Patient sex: F
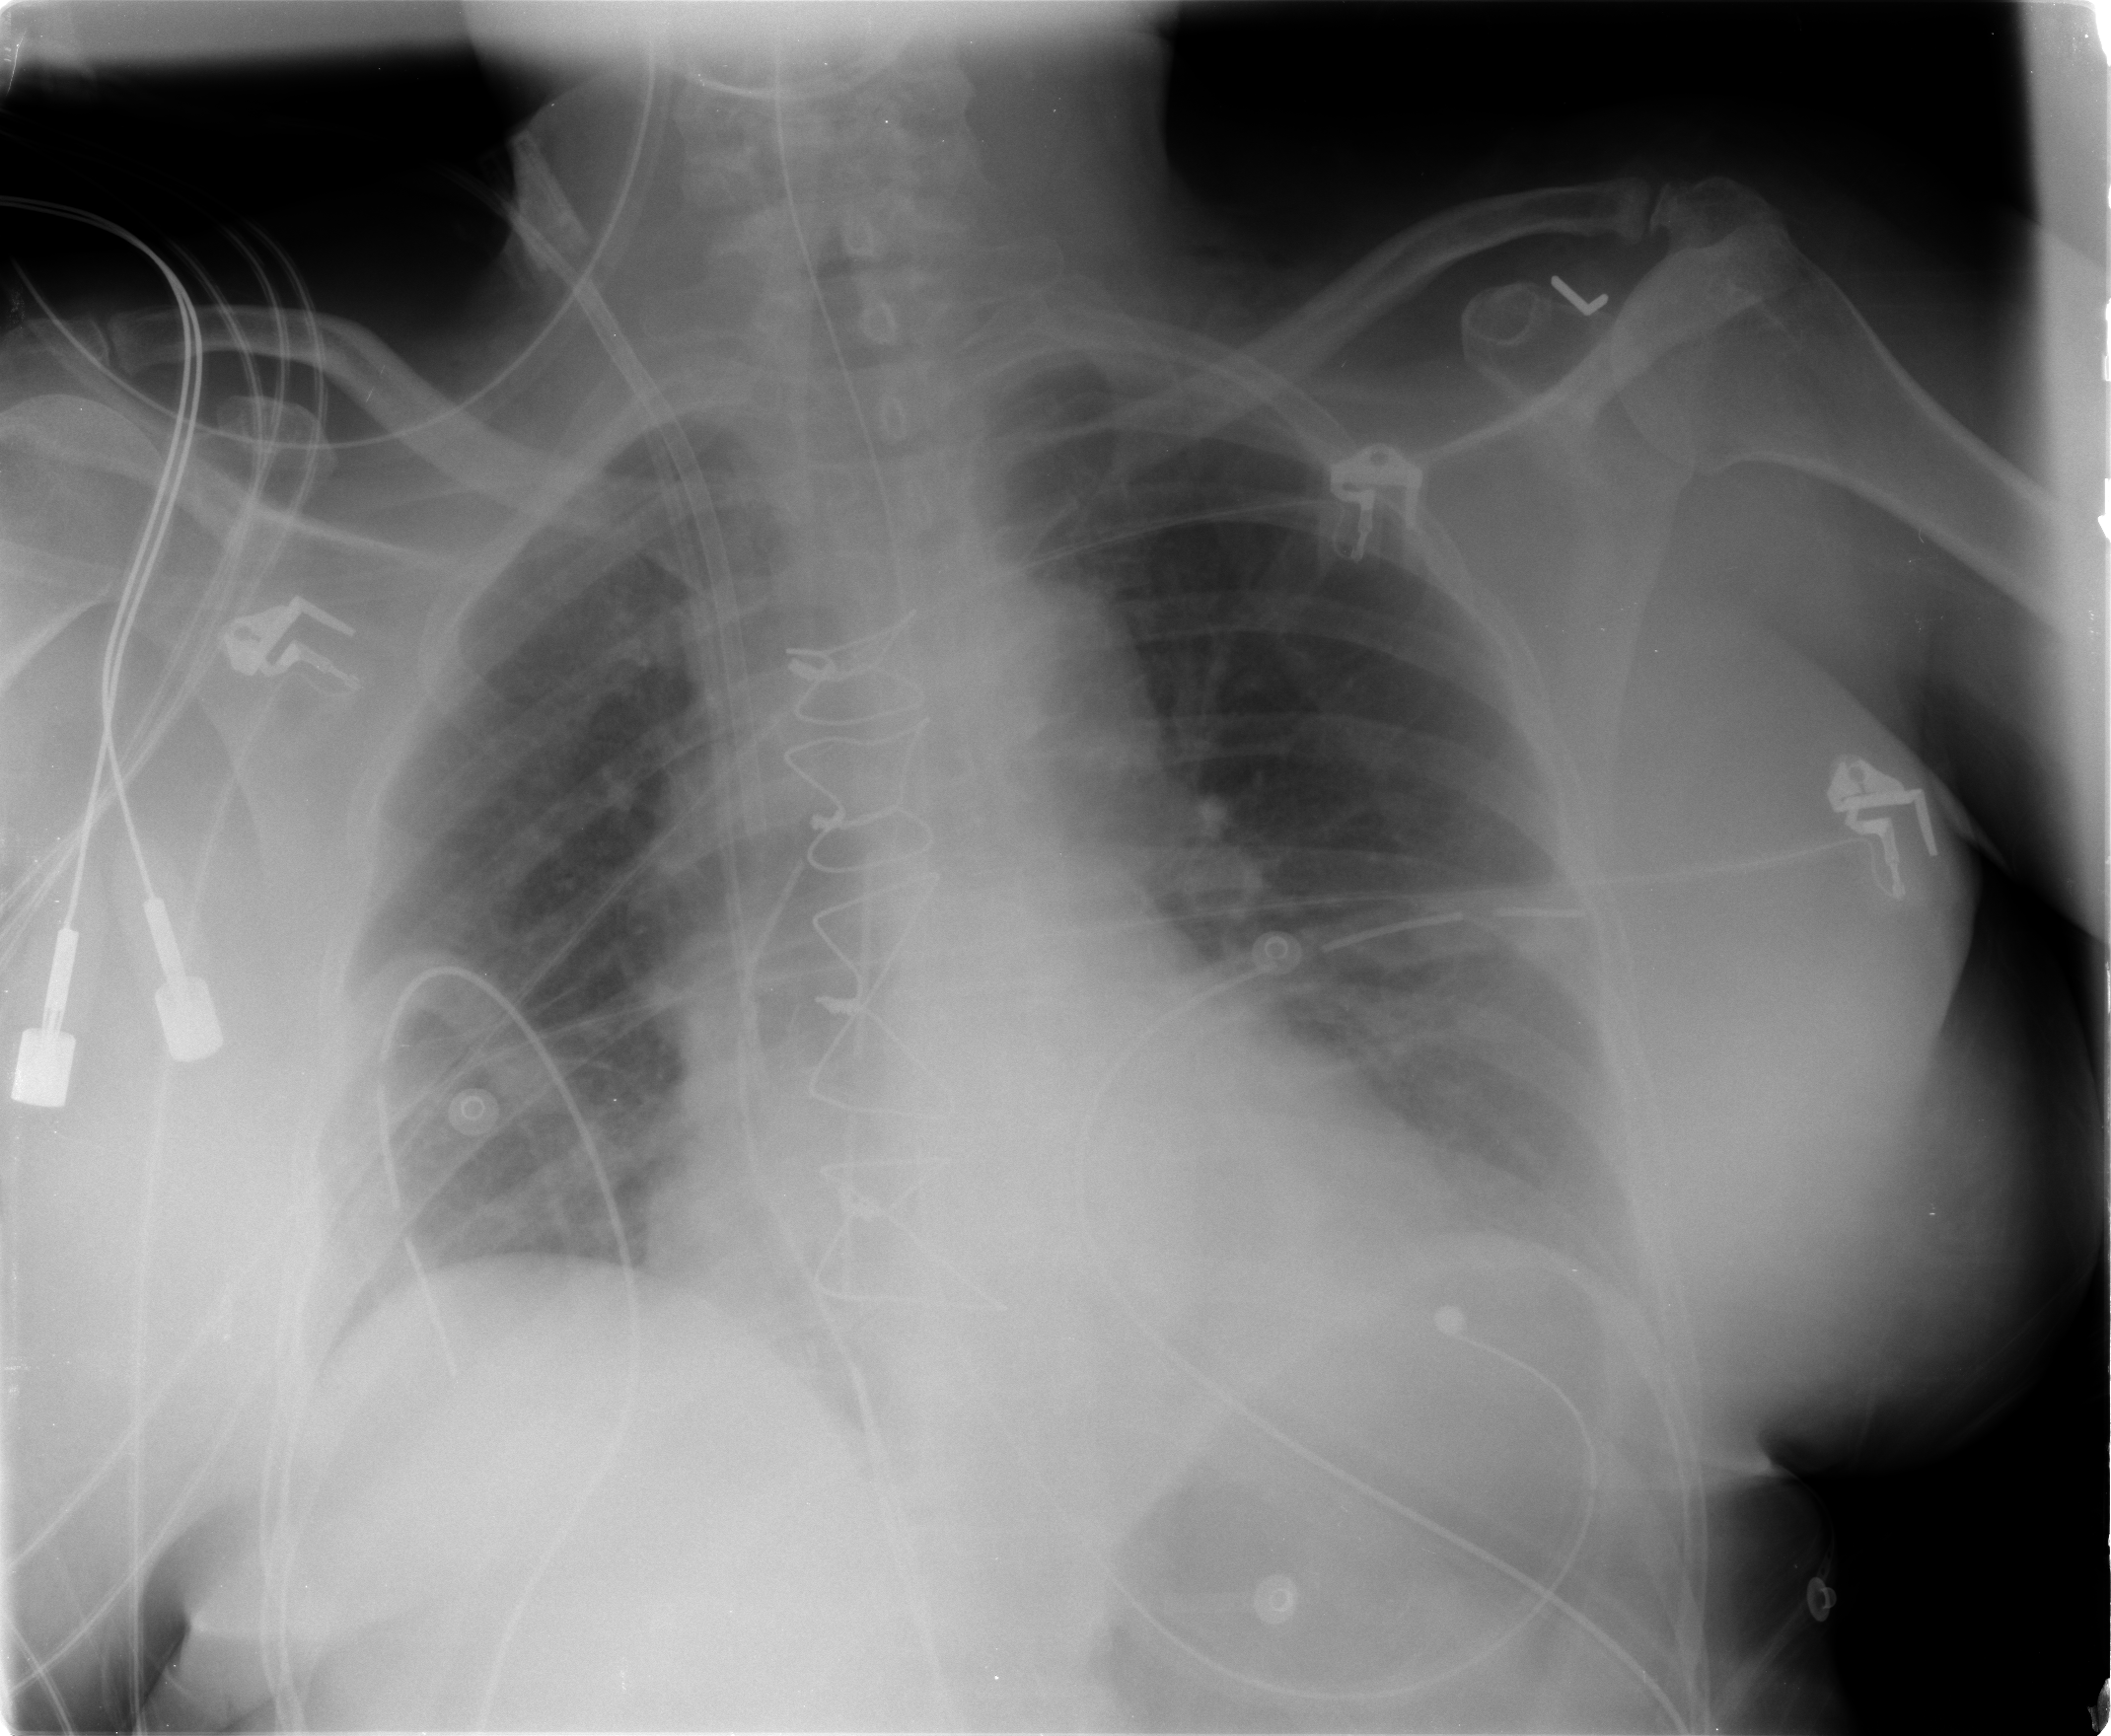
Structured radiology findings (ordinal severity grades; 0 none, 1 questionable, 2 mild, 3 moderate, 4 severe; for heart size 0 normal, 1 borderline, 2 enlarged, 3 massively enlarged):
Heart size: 2
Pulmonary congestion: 0
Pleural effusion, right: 1
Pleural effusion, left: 1
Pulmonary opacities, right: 0
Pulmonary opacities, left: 0
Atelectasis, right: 0
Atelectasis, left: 1